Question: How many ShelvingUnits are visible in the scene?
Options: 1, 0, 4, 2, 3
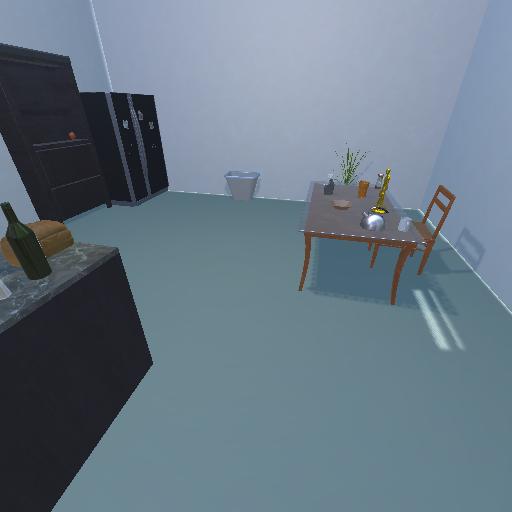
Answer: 1